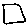
Label: square